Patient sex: M
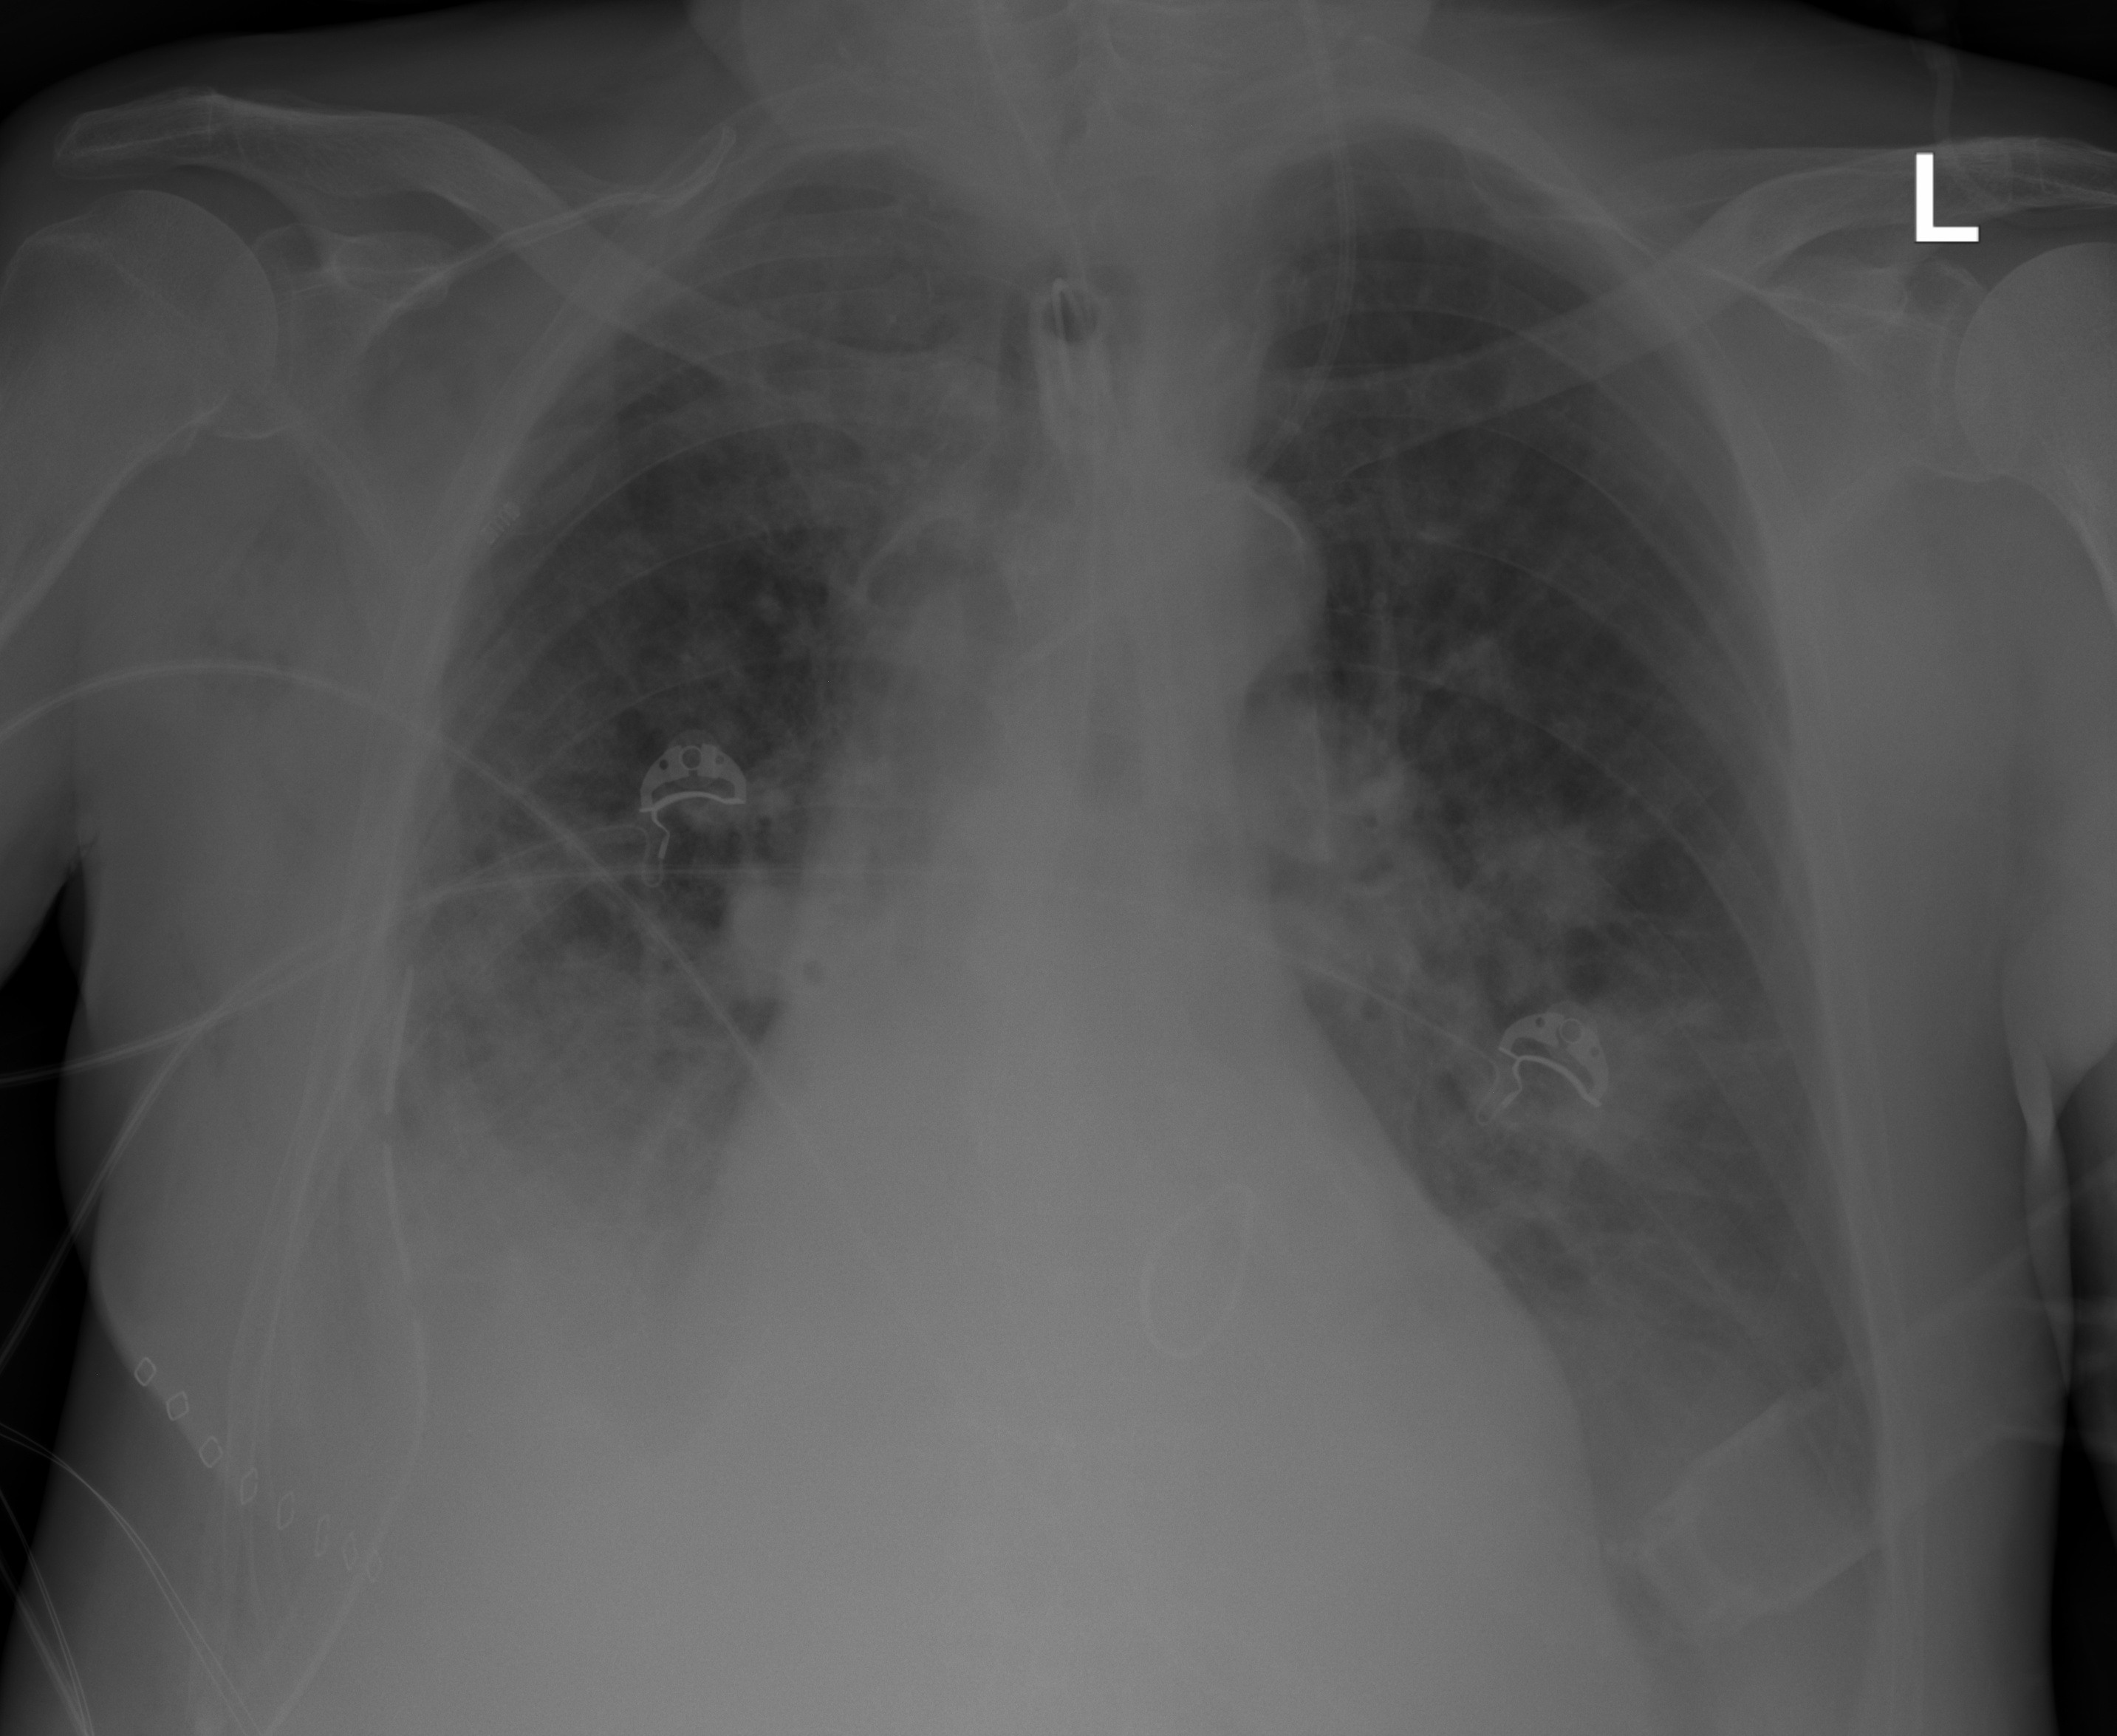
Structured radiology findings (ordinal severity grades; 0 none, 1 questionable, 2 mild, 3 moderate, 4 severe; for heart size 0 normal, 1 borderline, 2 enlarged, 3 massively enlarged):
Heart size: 0
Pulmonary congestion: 2
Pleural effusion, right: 2
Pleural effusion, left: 2
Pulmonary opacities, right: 0
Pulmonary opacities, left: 0
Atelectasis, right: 3
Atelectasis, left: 0